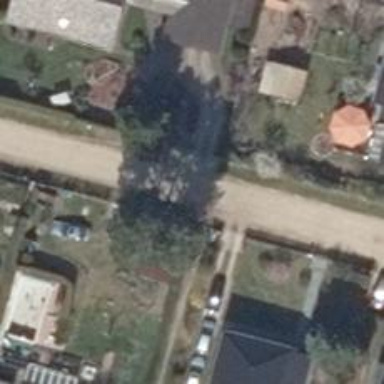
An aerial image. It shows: Driveway leading to service road.